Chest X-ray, AP view. Patient: 76 years old, sex F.
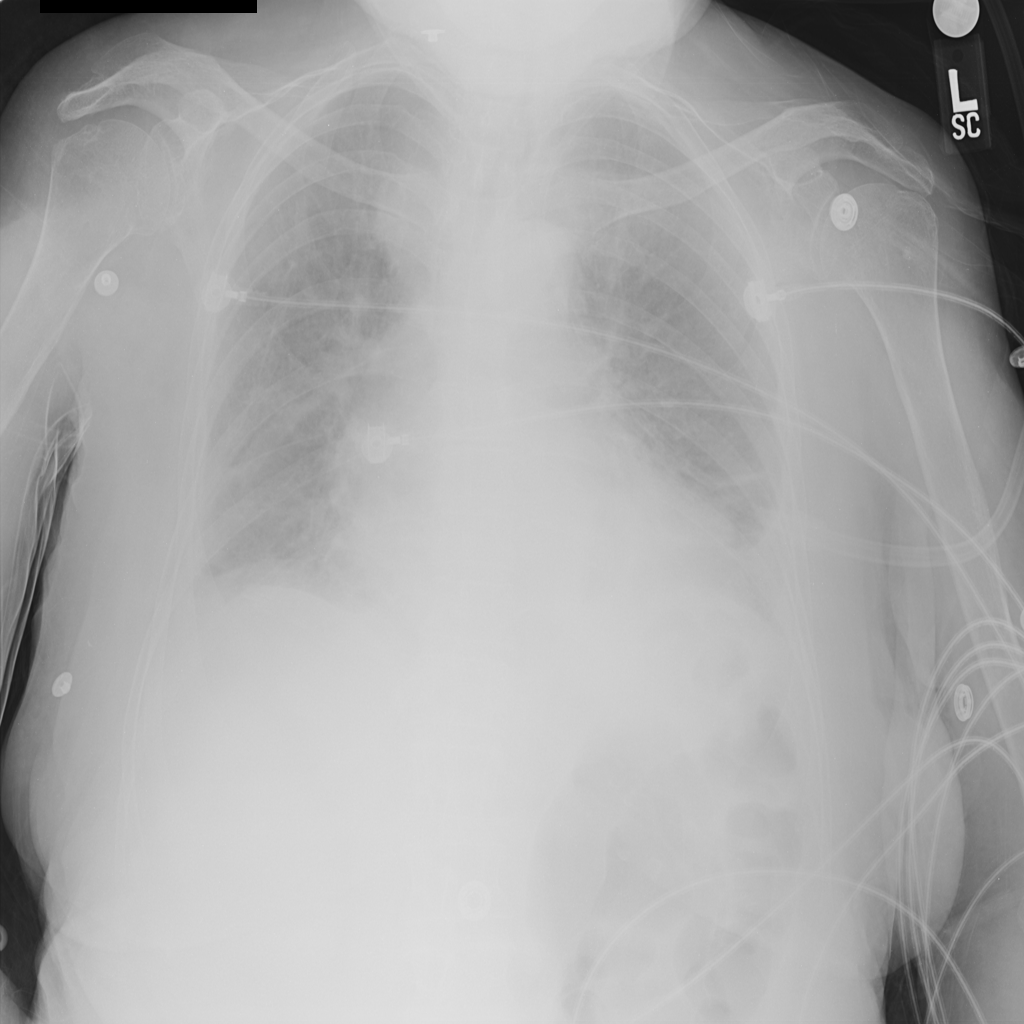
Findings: Effusion, Infiltration